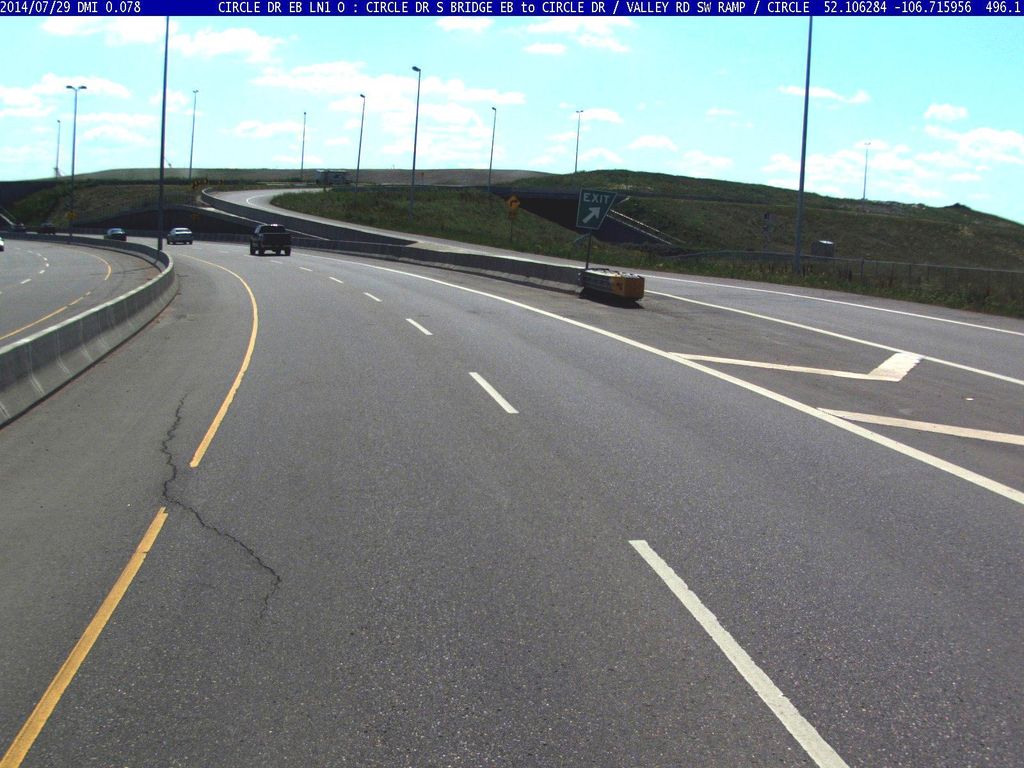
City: saskatoon